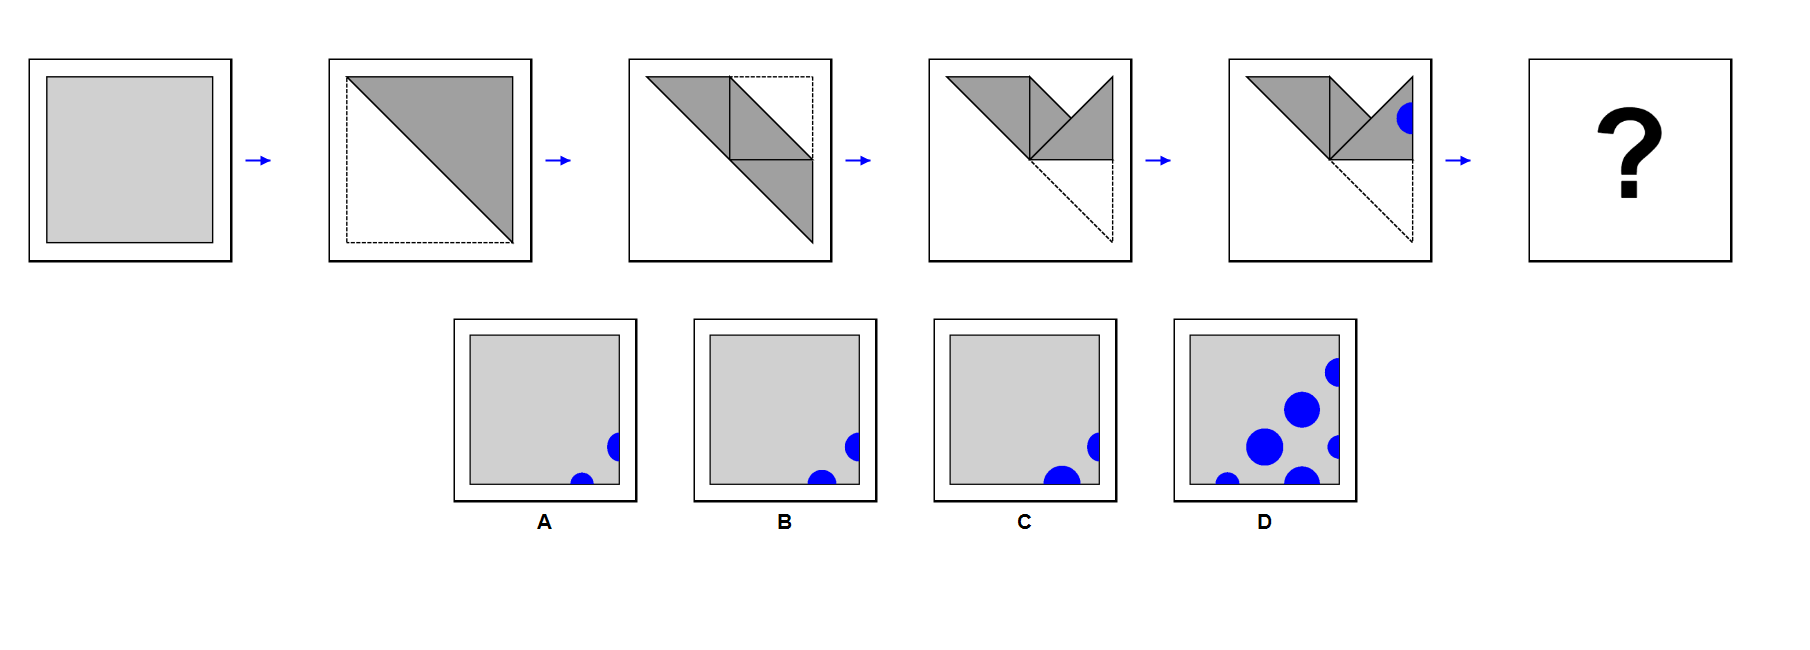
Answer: B